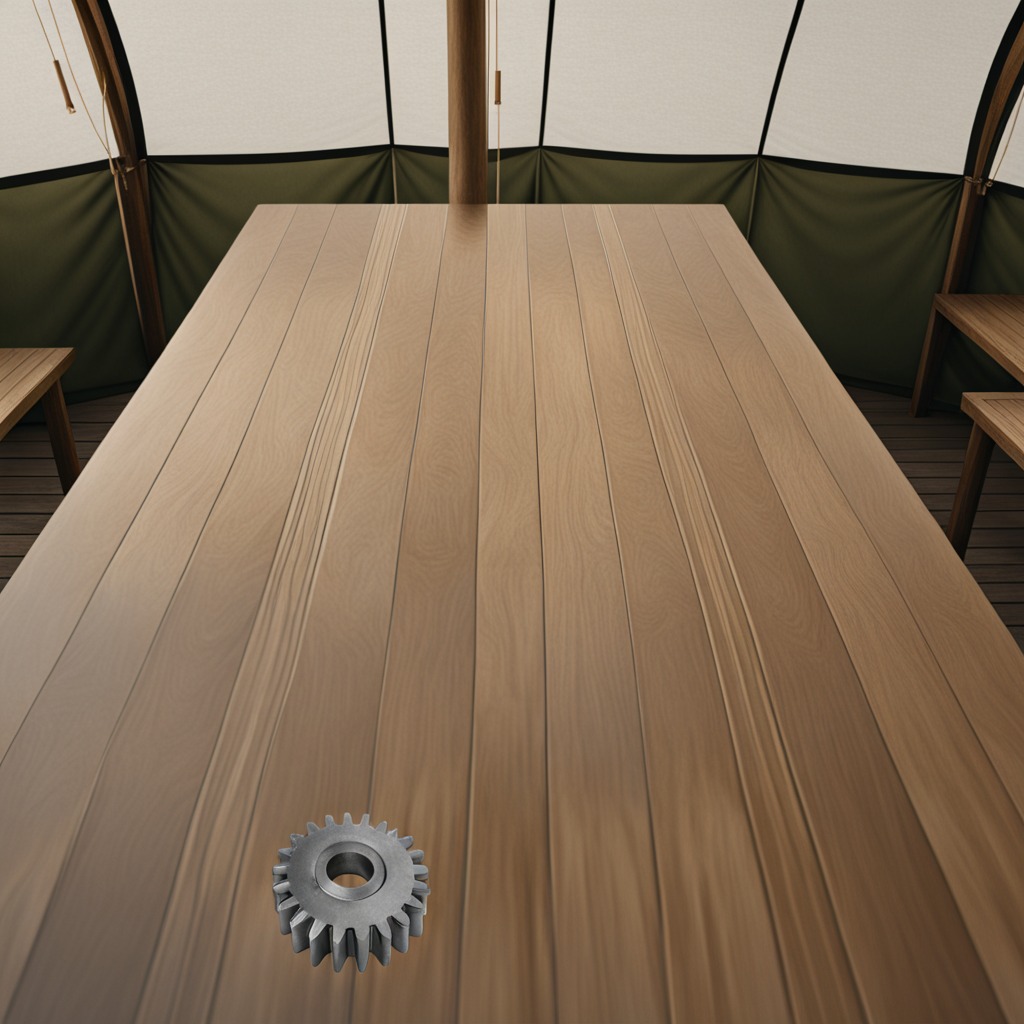
A steel gear with teeth is lying on a wooden table inside a jungle field workshop tent.